Question: I am making custom control and it's 'Render' looks like this
'''
protected override void OnRender(DrawingContext context)
{
var geometry = new PathGeometry(new[] { new PathFigure(new Point(0, 0), new [] {
new LineSegment(new Point(ActualWidth, 0), true),
new LineSegment(new Point(ActualWidth, ActualHeight), true),
new LineSegment(new Point(0, ActualHeight), true),
}, true) });
context.DrawGeometry(new LinearGradientBrush(Colors.White, Colors.Black, 90),
new Pen(Brushes.White, 10), geometry);
}
'''
Why stroke is so ? On screenshot you can see white stroke goes outside of control bounds

I can't simply clip it with 'ClipToBounds', because I need to draw accurately and was hoping to use stroke instead of having to draw outline manually (figure is much more complex than just rectangle).
I could calculate geometry based on corrected size, yet I have no idea how stroke drawing is calculated.
How to make 'DrawGeometry' fit stroke inside control bounds? Or perhaps there is alternative to draw outline to complex-shaped figures?
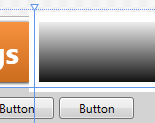
Answer: A Pen is always drawn exactly in the middle of a Geometry's outline. Hence with a Pen that has a Thickness of 10, you would have to create your geometry with a margin of 5 pixels:
'''
context.DrawRectangle(
new LinearGradientBrush(Colors.White, Colors.Black, 90),
new Pen(Brushes.White, 10),
new Rect(5, 5, ActualWidth - 10, ActualHeight - 10));
'''